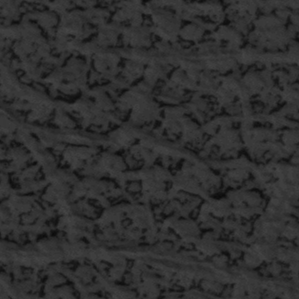
Label: frost